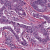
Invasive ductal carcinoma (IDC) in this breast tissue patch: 1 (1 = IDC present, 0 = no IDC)